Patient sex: M
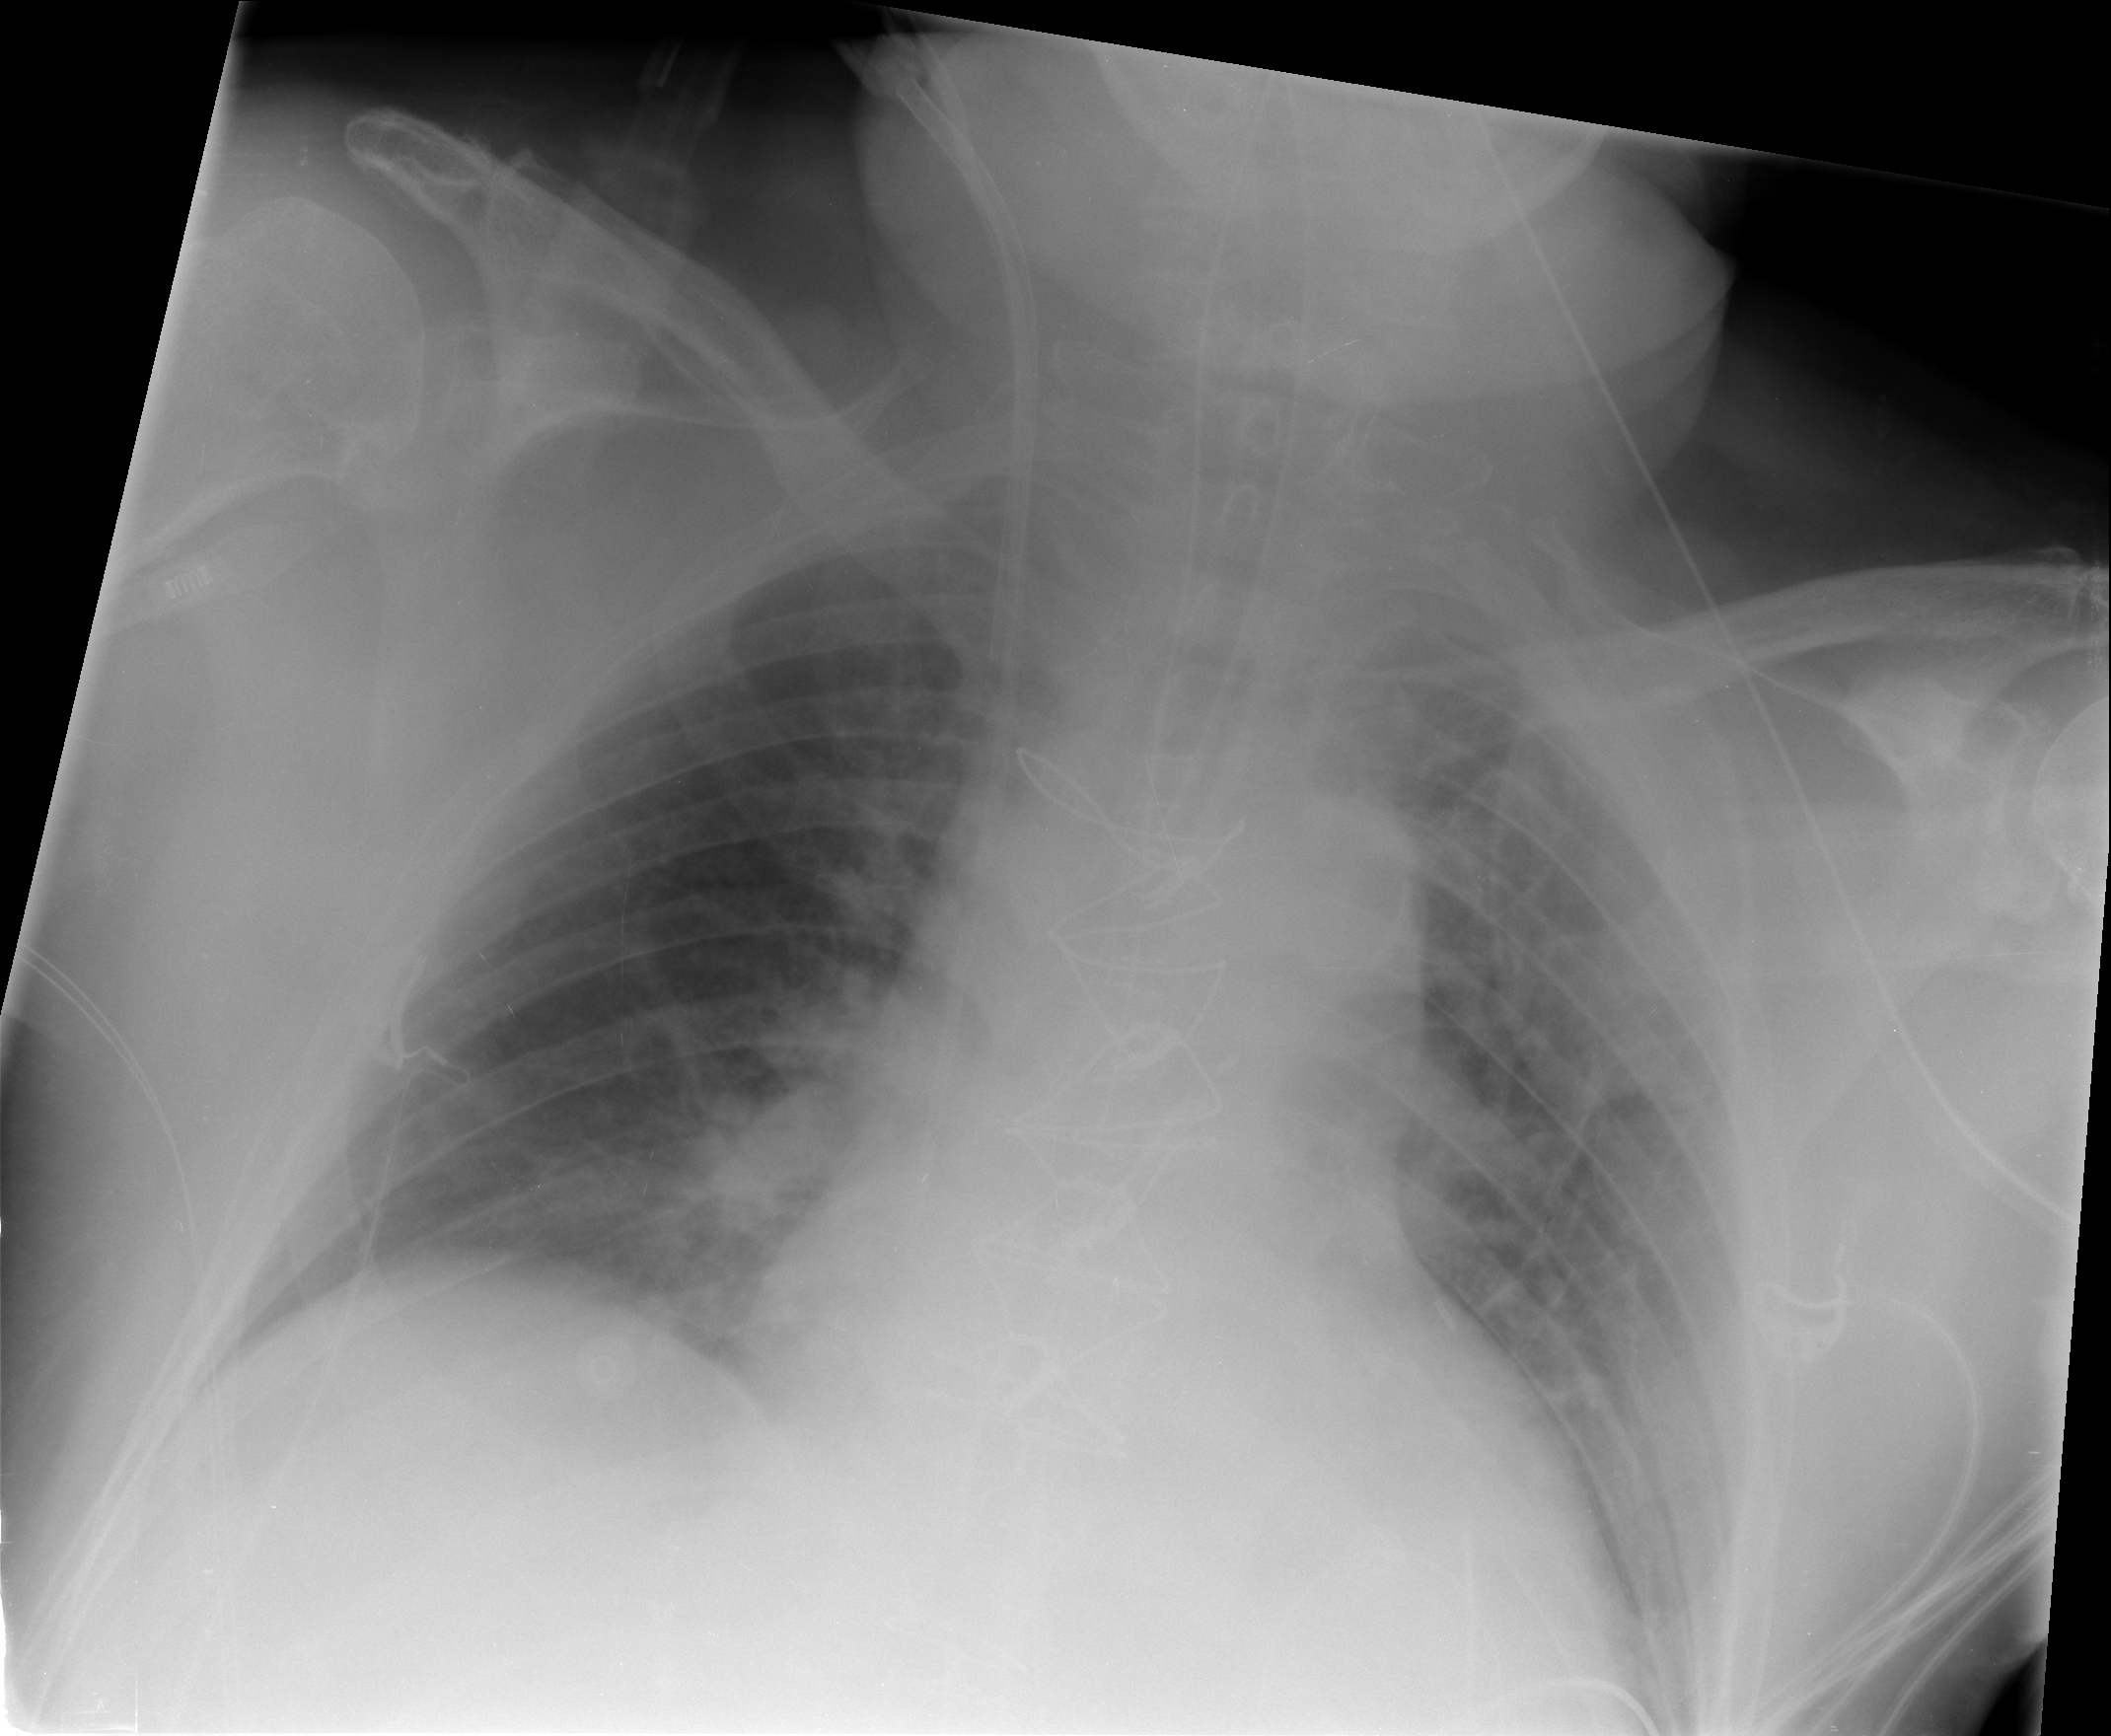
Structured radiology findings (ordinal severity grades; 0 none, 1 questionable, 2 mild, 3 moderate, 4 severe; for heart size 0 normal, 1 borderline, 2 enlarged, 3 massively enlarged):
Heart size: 2
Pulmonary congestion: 2
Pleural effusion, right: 0
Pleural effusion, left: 0
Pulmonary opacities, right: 0
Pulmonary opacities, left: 0
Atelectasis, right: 2
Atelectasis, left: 1